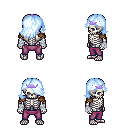
a pixel art fantasy rpg character, male body template, skeleton, leather shoulder armor, magenta pants, white cyan swoop hairstyle, purple tiara, white cloth bandages, four views (front, back, left, right), 2x2 character sprite sheet, small pixel art, hard edges, no anti-aliasing